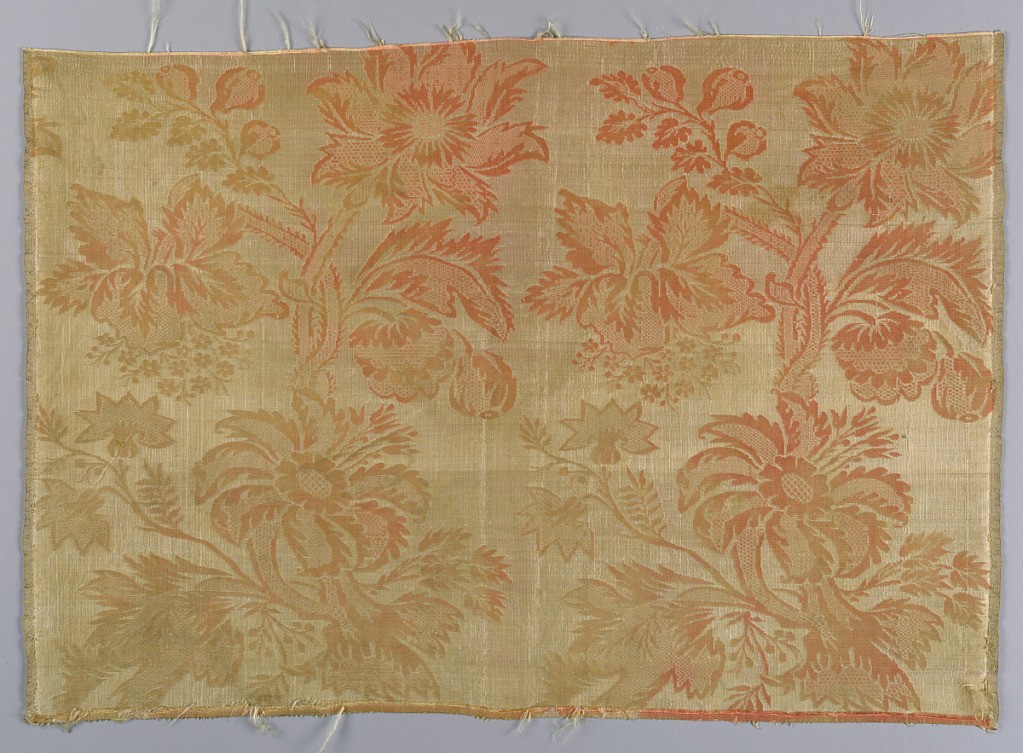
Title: Textile
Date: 18th century
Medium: silk Technique: compound weave
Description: Large-scale flowers and fruit on curving ogival stems, in white on salmon pink weft-ribbed ground. Two plain selvages.